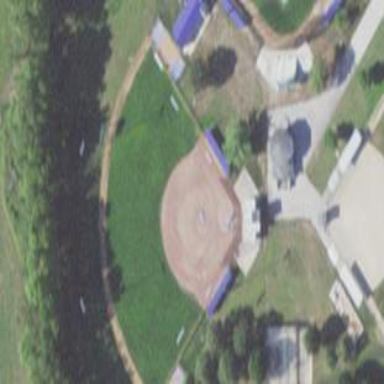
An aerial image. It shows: Baseball pitch for leisure and sports activities.